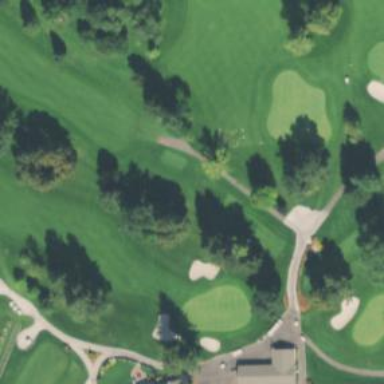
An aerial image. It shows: Service road designated as golf cart path.